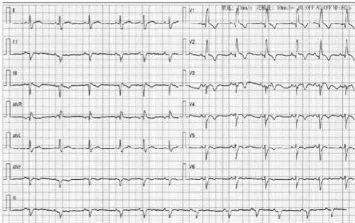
ECG of the man patient when implanted with temporary pacing.
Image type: electrography (ekg)